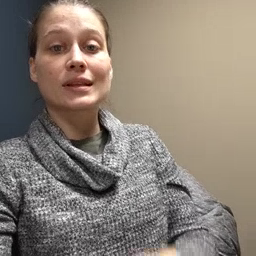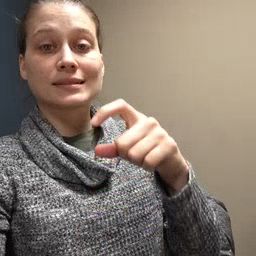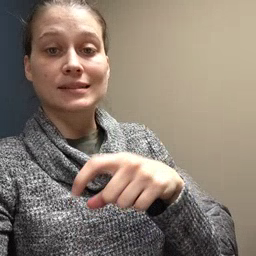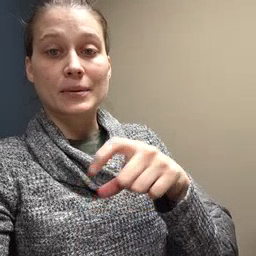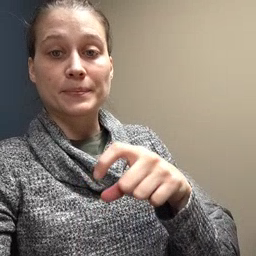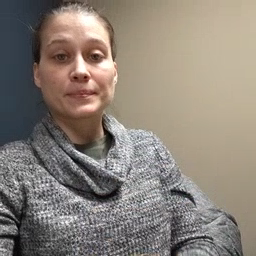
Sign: time